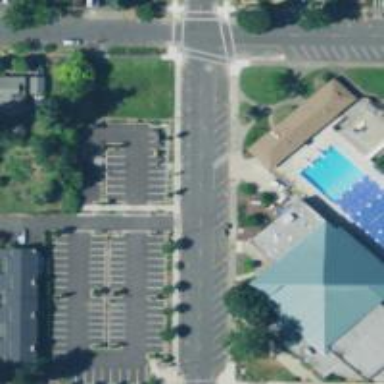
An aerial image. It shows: Asphalt service alley with sidewalk on the left side.